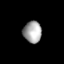
Tissue: lung
Cell type: Endothelial cells
Senescence score: 0.5922
Nuclear area (px): 385
Mean DAPI intensity: 165.538